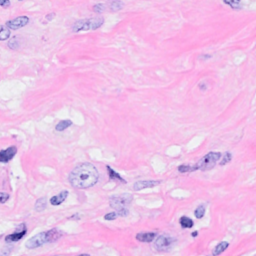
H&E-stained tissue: Breast